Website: walmart
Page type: customer-info-address
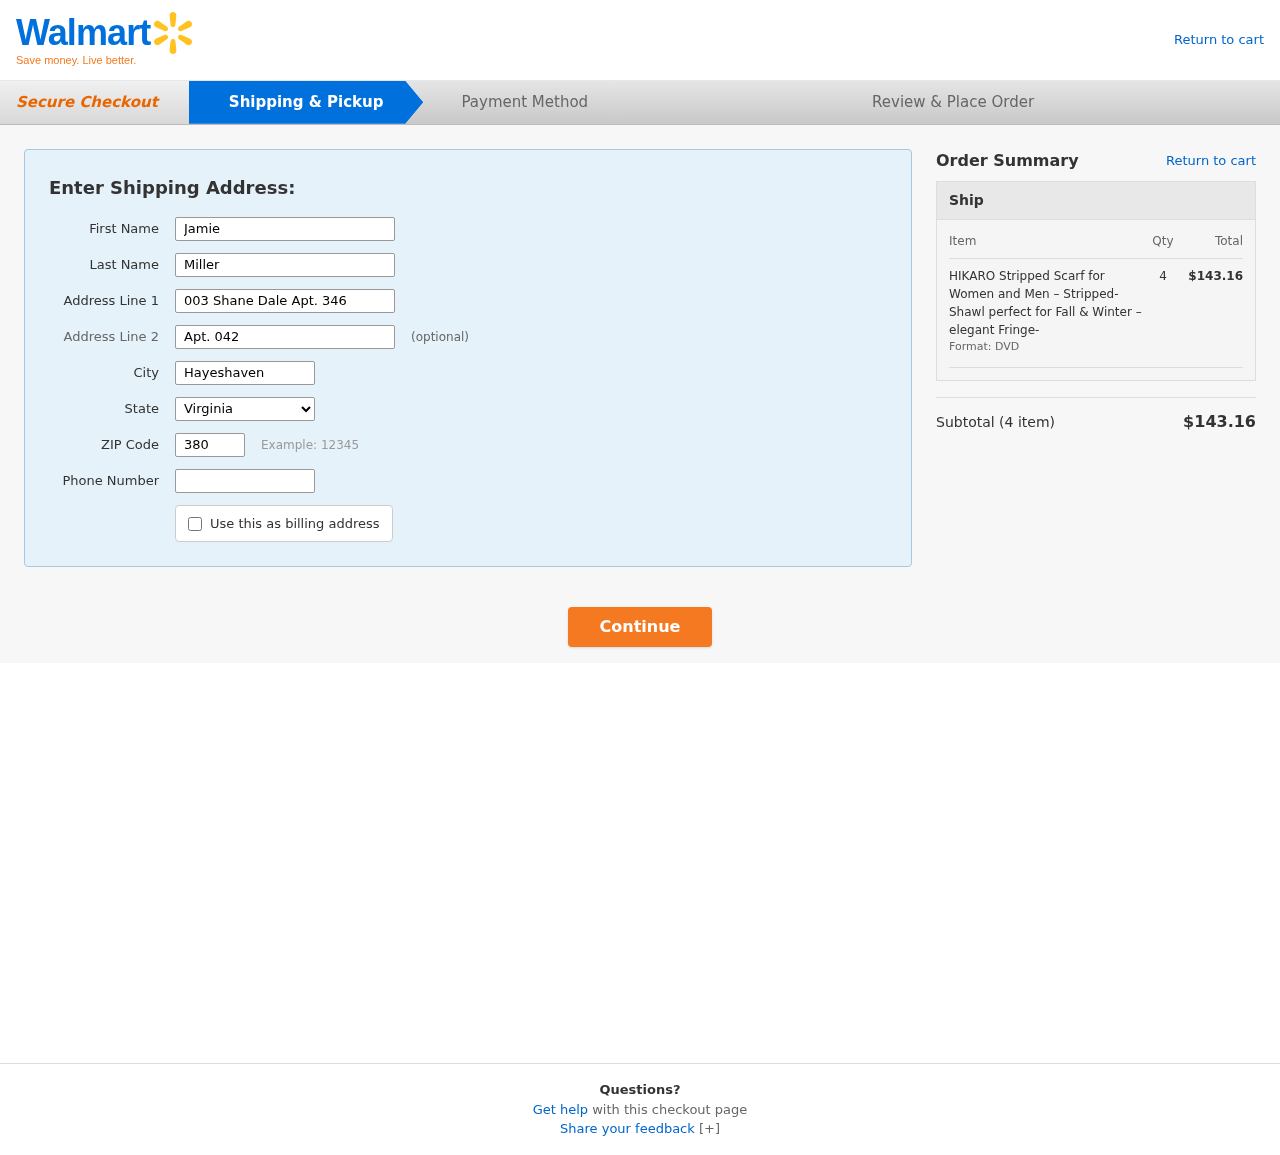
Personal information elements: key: PII_CITY
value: Hayeshaven
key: PII_FIRSTNAME
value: Jamie
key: PII_LASTNAME
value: Miller
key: PII_PHONE
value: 6836253719
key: PII_POSTCODE
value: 38059
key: PII_STATE
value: Virginia
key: PII_STREET
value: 003 Shane Dale Apt. 346
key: PII_STREET2
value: Apt. 042
Product elements: key: PRODUCT1_NAME
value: HIKARO Stripped Scarf for Women and Men – Stripped-Shawl perfect for Fall & Winter – elegant Fringe-
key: PRODUCT1_QUANTITY
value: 4
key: PRODUCT1_LINE_TOTAL
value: $143.16
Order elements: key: ORDER_NUM_ITEMS
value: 4
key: ORDER_SUBTOTAL
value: $143.16